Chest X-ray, PA view. Patient: 25 years old, sex F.
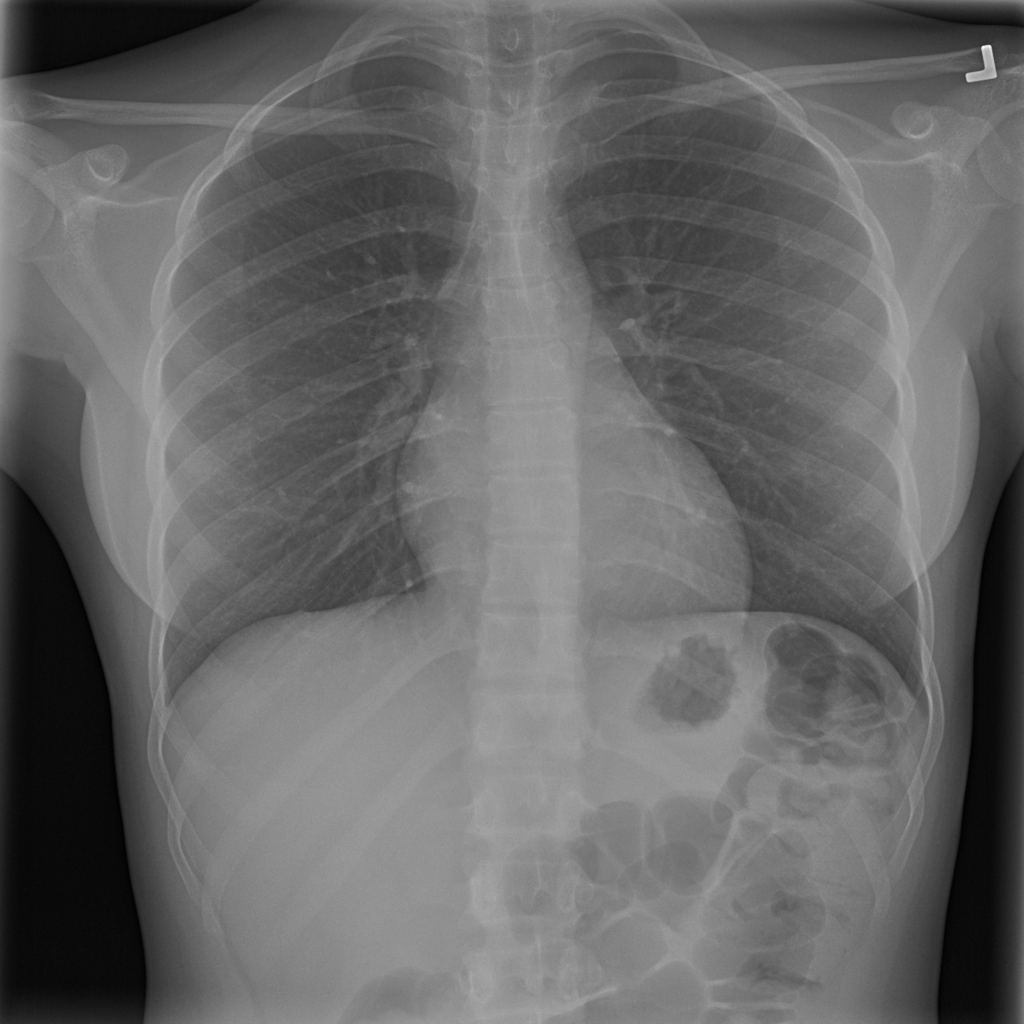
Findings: No Finding